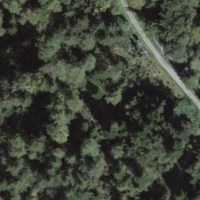
EUNIS habitat code: 41
Species observed at this site:
Angelica sylvestris